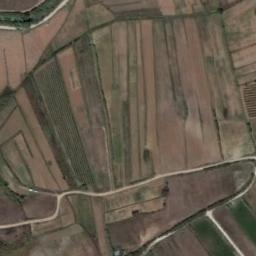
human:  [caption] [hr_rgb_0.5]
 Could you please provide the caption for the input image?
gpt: There are many plants on the terrace .

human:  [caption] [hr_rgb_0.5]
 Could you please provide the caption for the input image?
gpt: Many trees are planted in the terraces which are in the middle of the image .

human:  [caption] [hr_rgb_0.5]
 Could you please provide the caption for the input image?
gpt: There are bare and green terrace .

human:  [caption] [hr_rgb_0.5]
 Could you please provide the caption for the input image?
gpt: A large layer of brown and green mixed terraces with several winding narrow paths .

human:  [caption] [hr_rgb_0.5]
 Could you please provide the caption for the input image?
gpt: There are many brown terraces and some green ones .